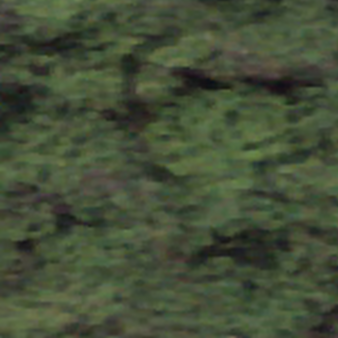
Label: other